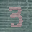
Label: 3